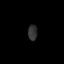
Tissue: prostate
Cell type: T cells
Senescence score: 0.3357
Nuclear area (px): 144
Mean DAPI intensity: 48.9375